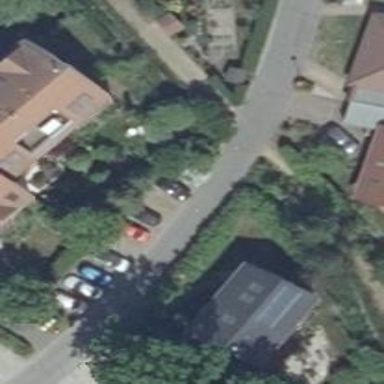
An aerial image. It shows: Residential road with asphalt surface that features bridge.